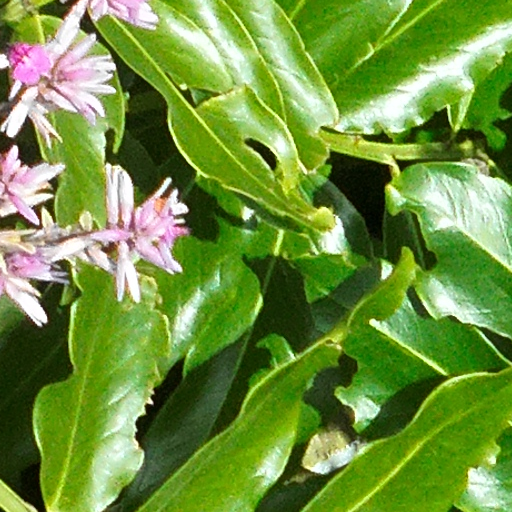
Species: Dipteryx oleifera
GBIF accepted scientific name: Dipteryx oleifera
Crown area (m\u00b2): 567.106